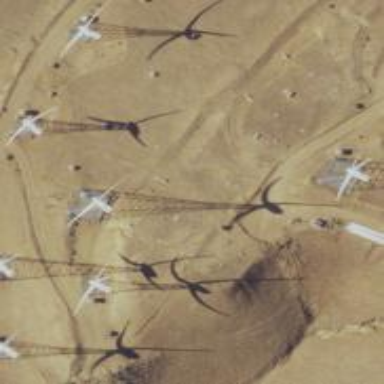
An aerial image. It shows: Wind turbine power generator.